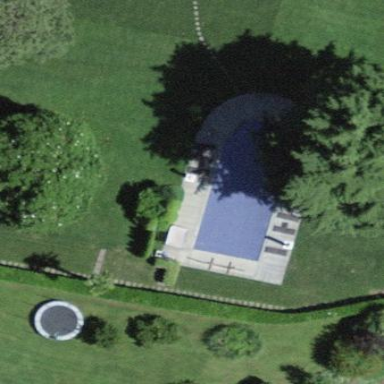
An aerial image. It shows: Swimming pool located in leisure land.